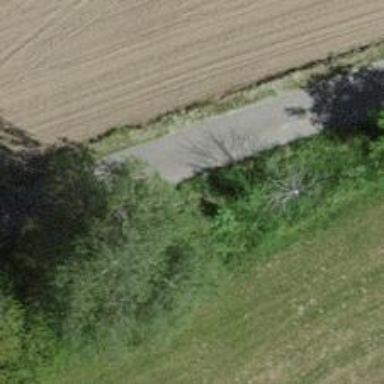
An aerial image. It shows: Bench.